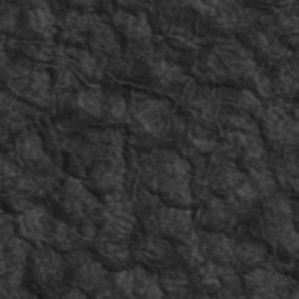
Label: non_frost